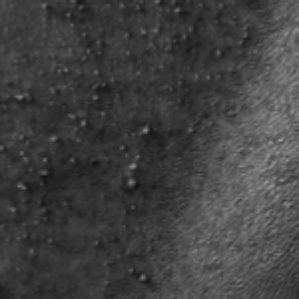
Label: frost